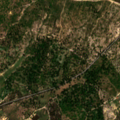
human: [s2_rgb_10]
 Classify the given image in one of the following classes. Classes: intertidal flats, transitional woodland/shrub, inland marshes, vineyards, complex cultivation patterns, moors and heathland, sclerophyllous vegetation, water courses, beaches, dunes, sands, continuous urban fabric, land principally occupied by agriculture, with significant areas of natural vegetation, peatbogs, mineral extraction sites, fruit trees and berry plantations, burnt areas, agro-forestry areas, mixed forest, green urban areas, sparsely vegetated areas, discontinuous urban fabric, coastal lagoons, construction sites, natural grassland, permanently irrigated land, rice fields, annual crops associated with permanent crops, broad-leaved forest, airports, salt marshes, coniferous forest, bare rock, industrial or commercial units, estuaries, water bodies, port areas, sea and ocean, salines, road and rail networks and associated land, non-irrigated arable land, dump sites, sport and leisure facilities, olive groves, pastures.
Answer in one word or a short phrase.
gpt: pastures, agro-forestry areas, broad-leaved forest, mixed forest, transitional woodland/shrub